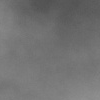
Atmospheric dust classification: dusty